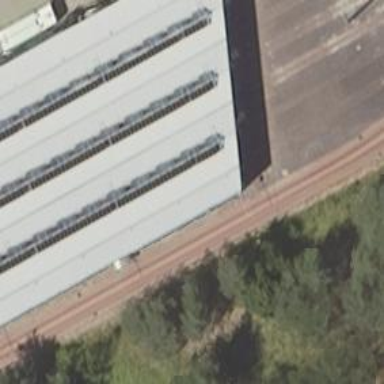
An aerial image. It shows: Tram railway running through yard with contact lines for electrification.